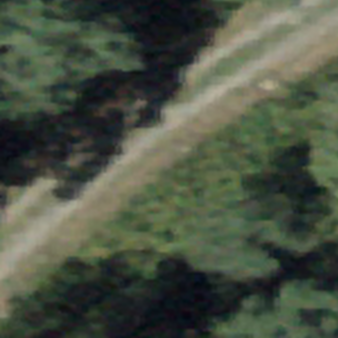
Label: other